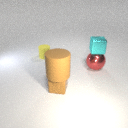
large red metal sphere below small cyan metal cube